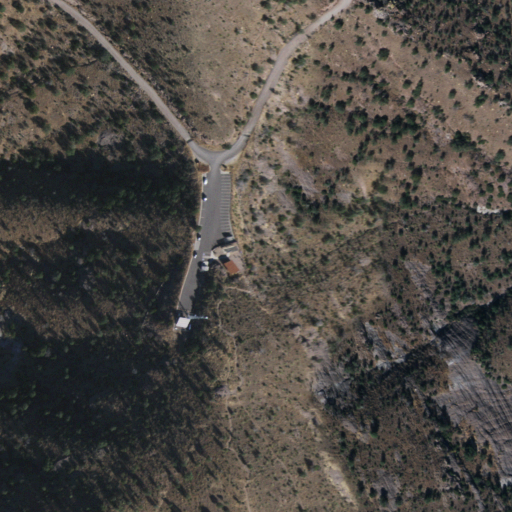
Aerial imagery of gap in Arizona named Montezuma Pass containing shrub, evergreen forest, open development, grassland, low intensity development, and medium intensity development